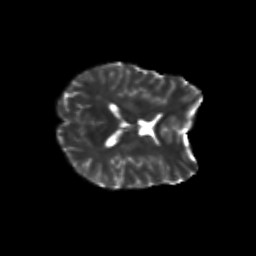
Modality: T2w
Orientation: axial
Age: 28
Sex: female
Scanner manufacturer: siemens
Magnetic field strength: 3 T
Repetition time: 3.5 s
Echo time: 0.125 s